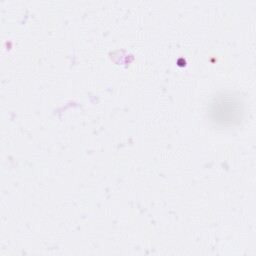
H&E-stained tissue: Pancreatic